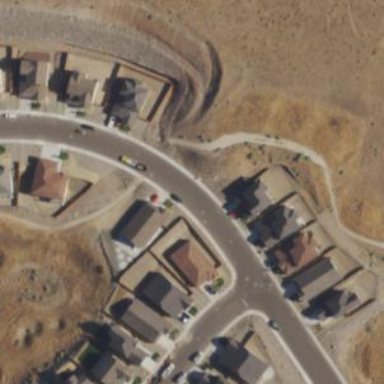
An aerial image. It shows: Residential area composed of single-family homes.